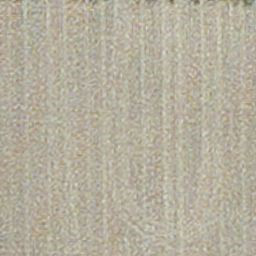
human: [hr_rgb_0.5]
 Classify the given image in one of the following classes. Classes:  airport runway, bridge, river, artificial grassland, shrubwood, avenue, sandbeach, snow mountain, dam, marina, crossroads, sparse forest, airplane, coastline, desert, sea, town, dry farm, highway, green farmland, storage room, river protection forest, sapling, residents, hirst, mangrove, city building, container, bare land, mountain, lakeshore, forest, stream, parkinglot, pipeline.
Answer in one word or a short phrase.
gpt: dry farm